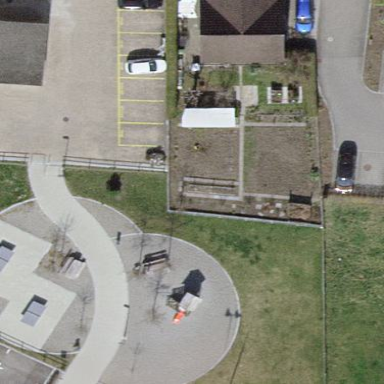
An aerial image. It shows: Playground area for leisure land.